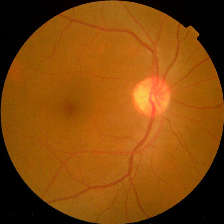
Diabetic retinopathy grade: No DR